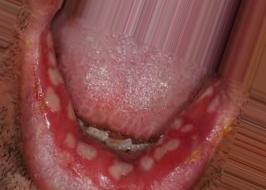
Condition: Mouth Ulcer